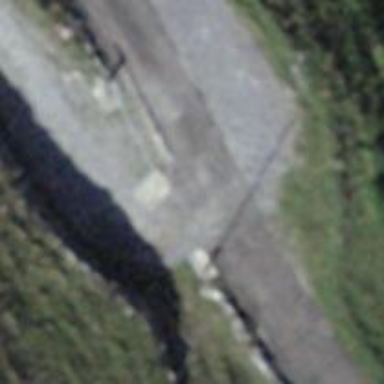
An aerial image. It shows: Lift gate barrier.